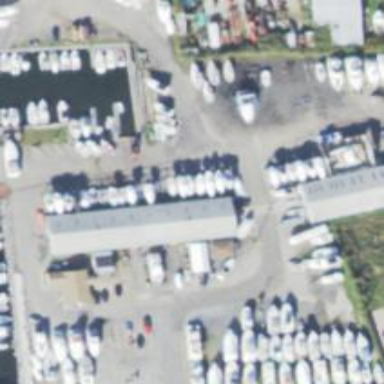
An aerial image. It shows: Boatyard along the waterway.